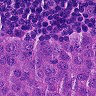
Metastatic tissue present: yes